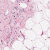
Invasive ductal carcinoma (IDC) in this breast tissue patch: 0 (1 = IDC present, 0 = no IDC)